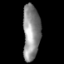
Tissue: skin
Cell type: Fibroblasts
Senescence score: 0.7889
Nuclear area (px): 934
Mean DAPI intensity: 140.633